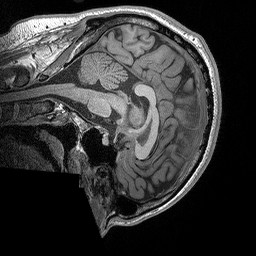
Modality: T1w
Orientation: sagittal
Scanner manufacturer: siemens
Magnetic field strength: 3 T
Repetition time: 2.3 s
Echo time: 0.00298 s